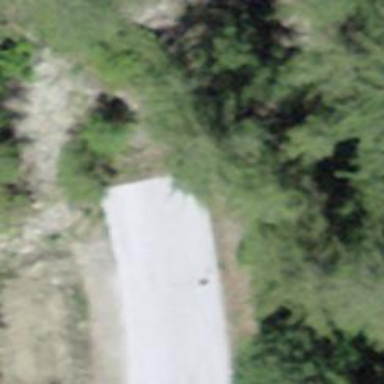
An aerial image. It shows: Tertiary road passing through tunnel with asphalt surface.